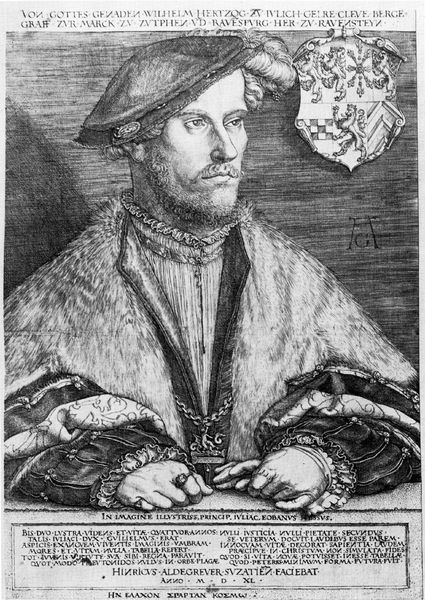
Titel: Herzog Wilhelm der Reiche
Künstler: Heinrich Aldegrever
Institution: Düsseldorf, Stadtmuseum
Schlagwörter: hand, mann, handschuh, hut, mund, nase, profil, schmuck, bart, mütze, augen, kragen, pelz, ärmel, hände, porträt, adel, locken, fell, kette, tafel, ring, ringe, druck, text, fürst, wappen, kupferstich, wilhelm, latein, heinrich, beschirftung, prlz